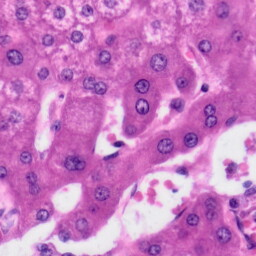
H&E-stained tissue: Liver